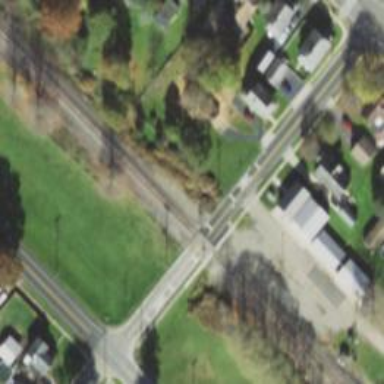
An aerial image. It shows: Crossing for the railway.